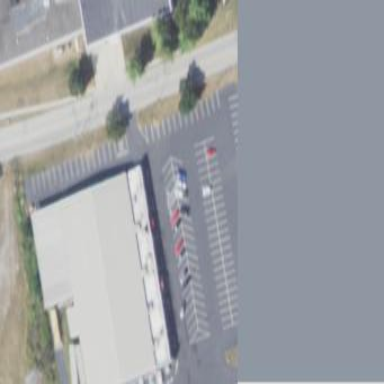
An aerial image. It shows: Building with bowling alley inside.